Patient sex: M
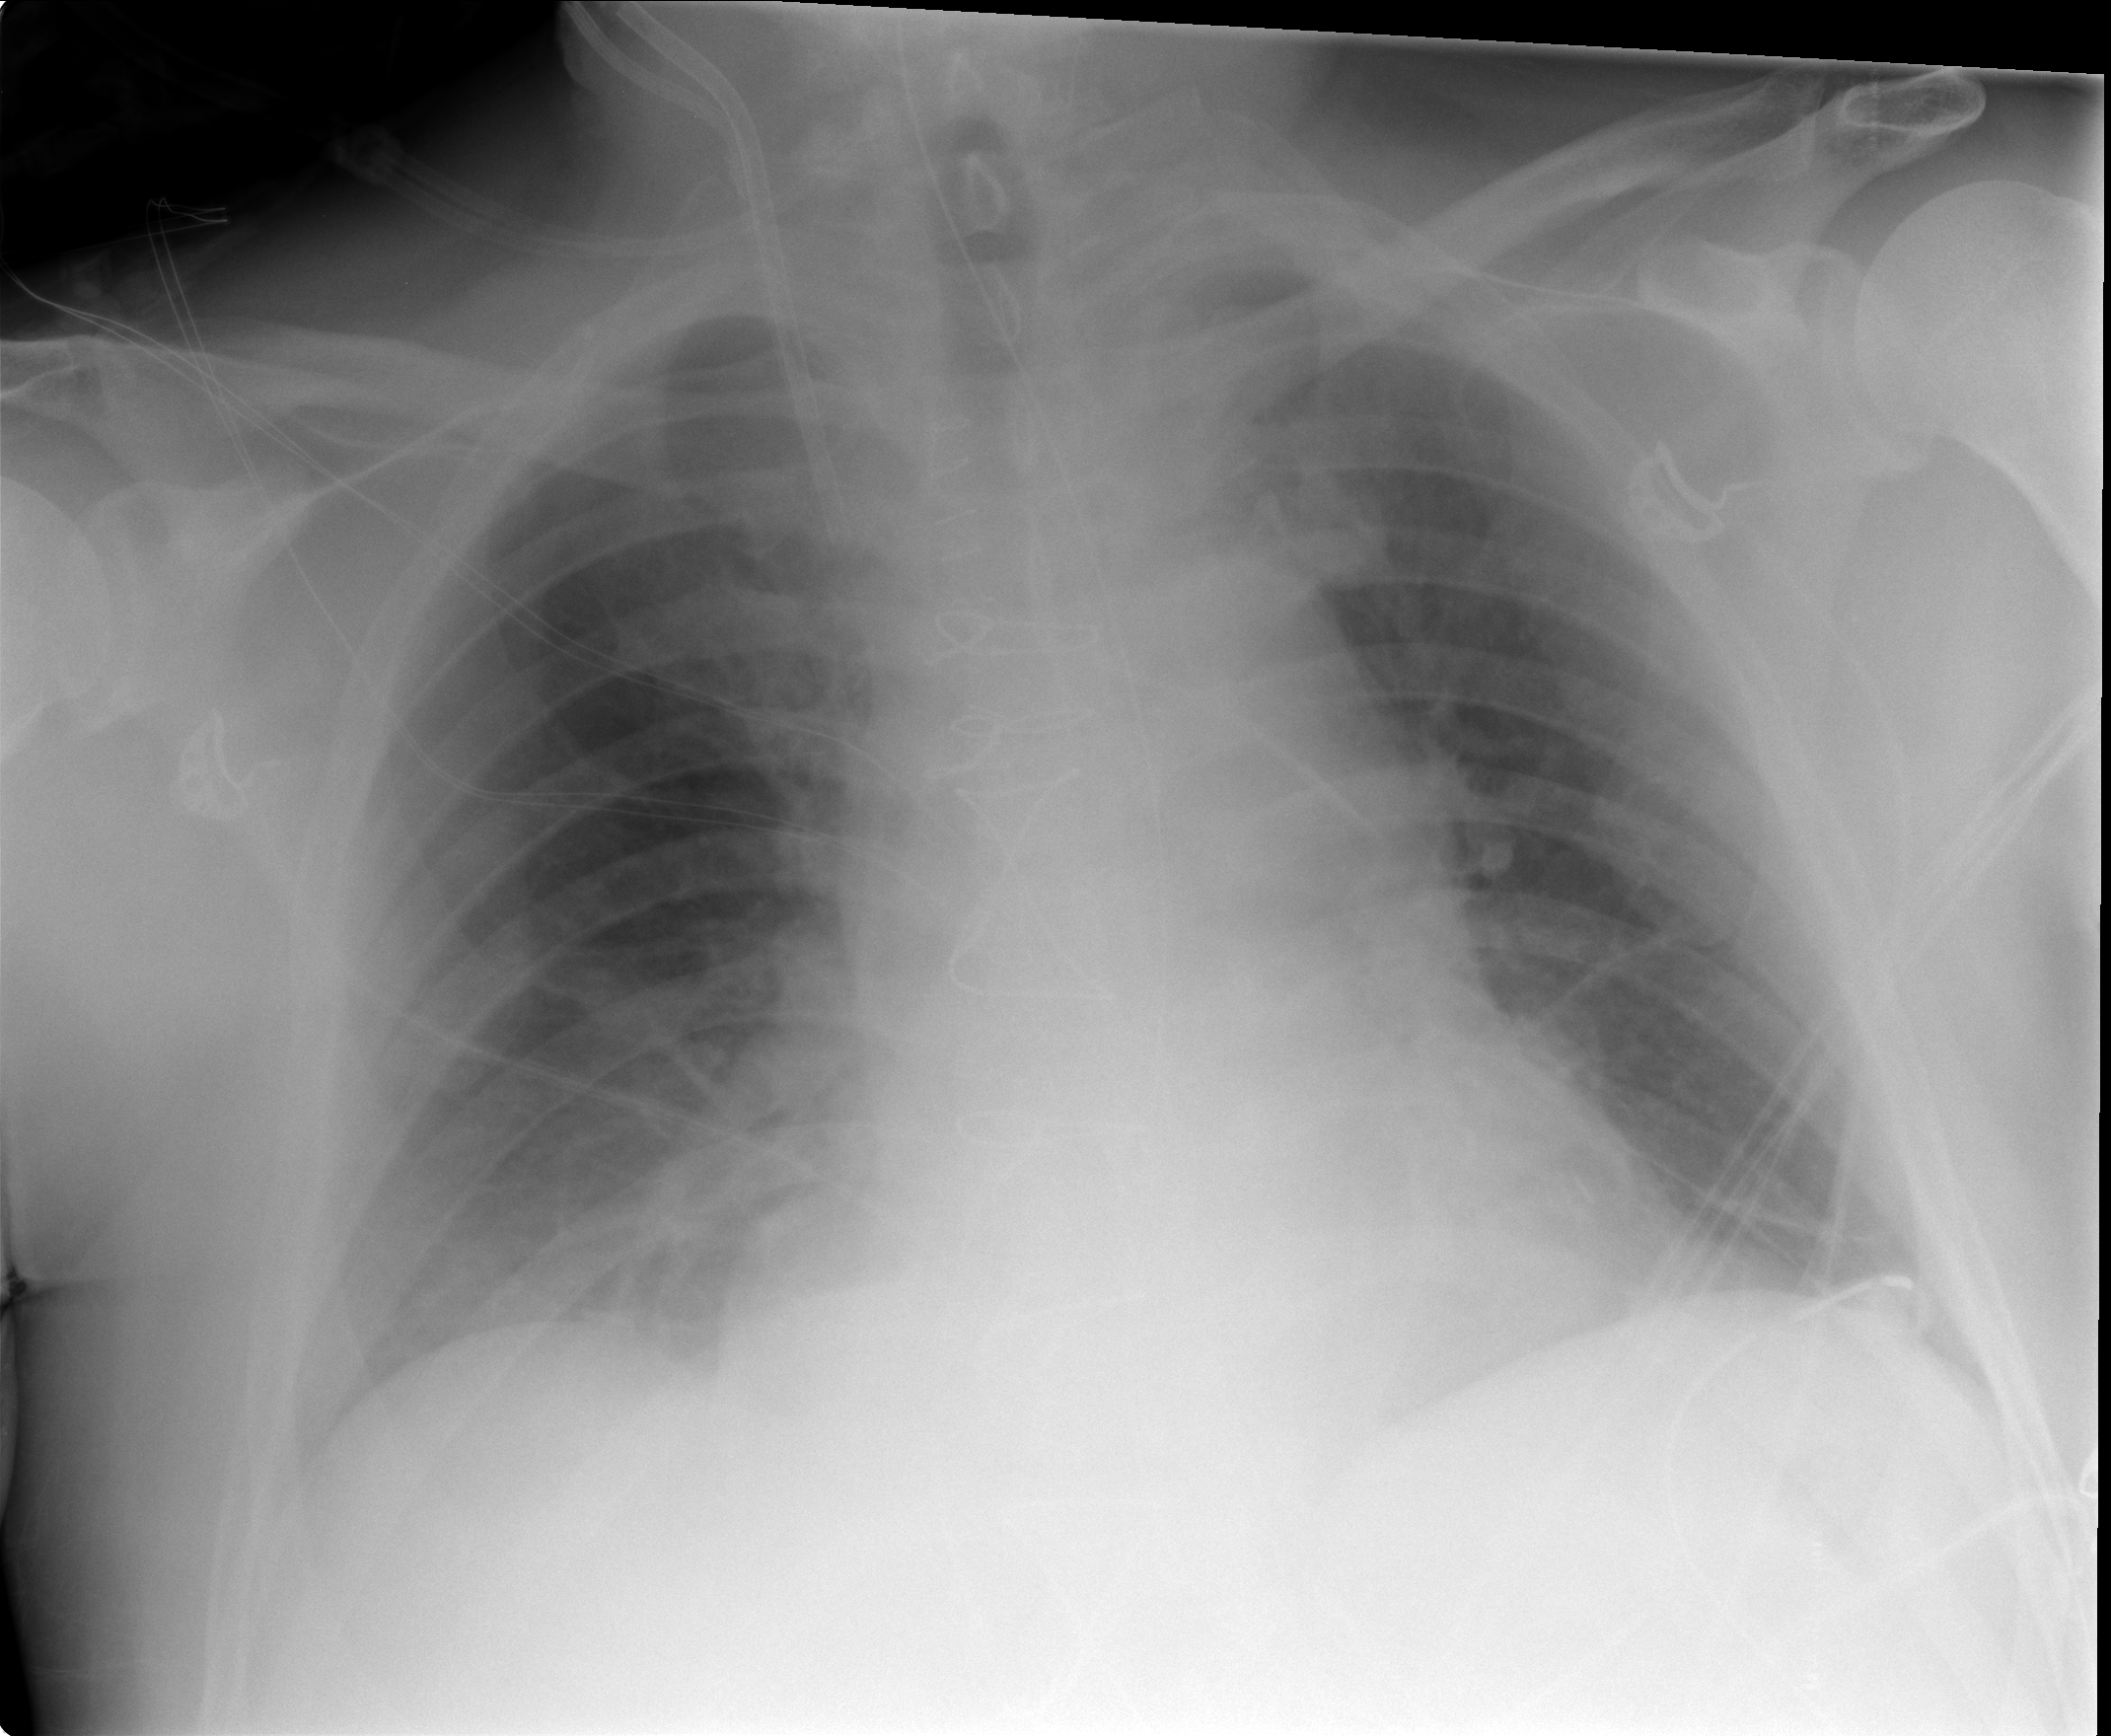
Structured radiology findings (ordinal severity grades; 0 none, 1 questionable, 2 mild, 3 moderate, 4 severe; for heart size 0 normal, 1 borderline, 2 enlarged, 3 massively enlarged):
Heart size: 2
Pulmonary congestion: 0
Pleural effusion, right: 0
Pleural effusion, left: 0
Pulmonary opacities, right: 0
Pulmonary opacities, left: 0
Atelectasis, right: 0
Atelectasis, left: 2